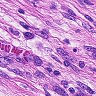
Metastatic tissue present: yes